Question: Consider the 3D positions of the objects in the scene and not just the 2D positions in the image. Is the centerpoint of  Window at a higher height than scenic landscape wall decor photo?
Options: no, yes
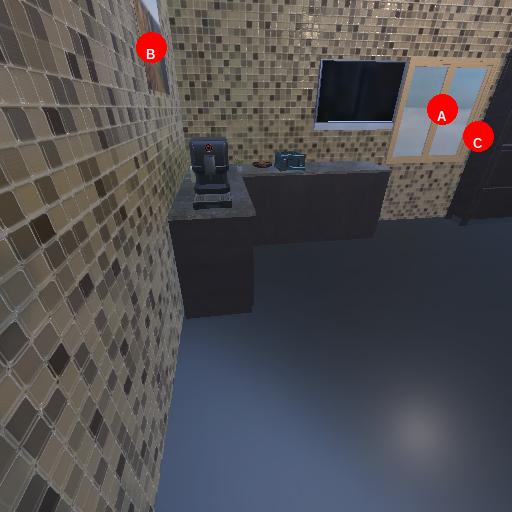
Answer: no